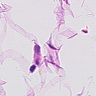
Metastatic tissue present: no